Question: I want to set left border for a paragraph, but the border has extra height because of line height. I want to remove the height of the border which exceeds the top and bottom of the text. See the screenshot:

I have tried several mothds, for example wrapping the paragraph in a div and setting the negative margin, but doesnt seem to work.
Here's simple css:
'''
p{
margin: 20px;
line-height: 2;
border-left: 5px solid green;
}
'''
<URL>
Edit: The line height should not be changed.
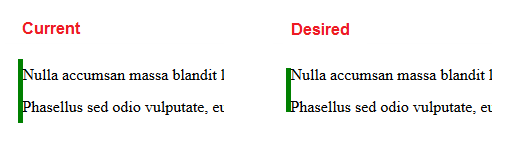
Answer: Just draw the line manually!
'''
p{
margin: 20px;
line-height: 2;
position: relative;
}
p:after {
content: " ";
display: block;
width: 5px;
background: green;
position: absolute;
left: -5px;
top: 0.5em;
bottom: 0.5em;
}
'''
<URL>